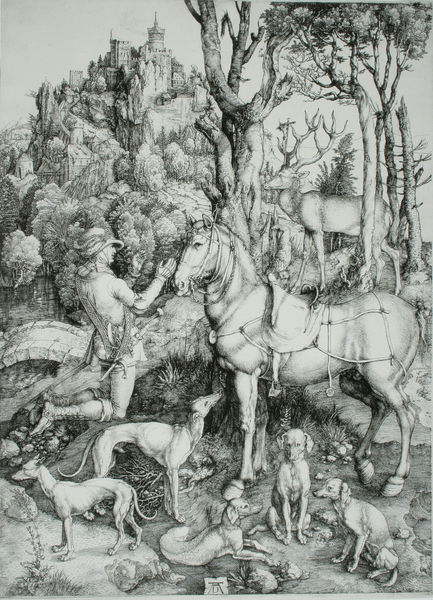
Titel: Der Heilige Eustachius
Künstler: Albrecht Dürer
Institution: (Seriendruck)
Schlagwörter: baum, berg, himmel, kopf, mann, weiß, bäume, fluss, landschaft, menschen, sitzen, äste, grau, hell, hintergrund, hut, profil, schwarz, skizze, straße, zeichnung, blüte, dach, gebäude, gras, haus, hund, hunde, schloss, tiere, weg, wiese, alt, mensch, spitze, stein, steine, signatur, ast, bach, baumstamm, gräser, hügel, natur, stamm, zweige, brücke, kirche, pfad, sträucher, adel, blatt, pflanzen, ohren, tal, wald, anhöhe, pferd, pferde, reiter, turm, beine, deutschland, huf, hufe, sattel, zaumzeug, zügel, kopfbedeckung, bein, holzschnitt, fels, dächer, grafik, graphik, rast, romantik, steg, stämme, ad, knie, burg, kreuz, türme, zweig, festung, lichtung, geschirr, druck, schwarz-weiß, monogramm, radierung, stich, baun, schwert, knien, waffe, stiefel, treffen, gebet, ritter, jagd, schimmel, jüngling, hirsch, hirsche, jäger, reh, mauern, jagdhund, windhund, geäst, rinde, knieend, kniend, schwart, kruzifix, erscheinung, heiliger, wildnis, jagdhunde, adliger, satel, dürer, meute, kraut, geweih, kupferstich, anbetung, heroisch, baumstumpf, hubertus, details, legende, albrecht, albrecht dürer, wunder, elch, welpen, windhunde, bum, ehiliger, hirchgeweih, hisch, ständegesellschaft, jagdspiel, hirdch